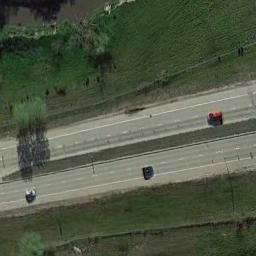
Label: freeway